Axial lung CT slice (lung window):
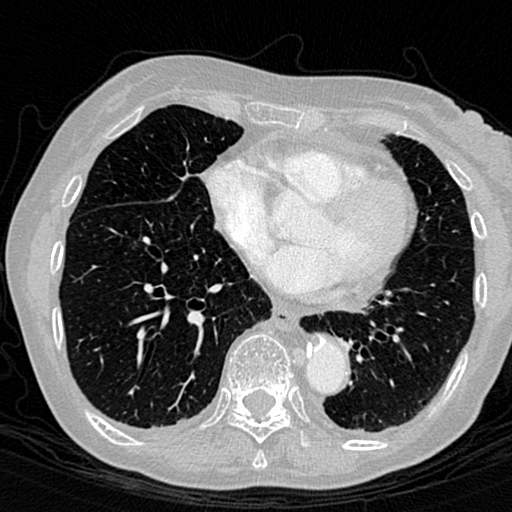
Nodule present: no